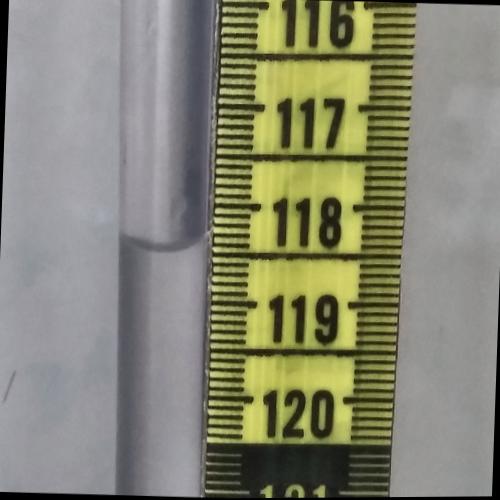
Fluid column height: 118.4 cm